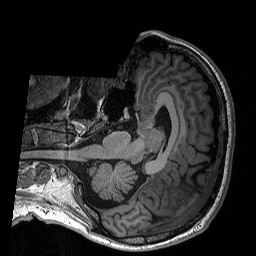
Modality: T1w
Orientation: axial
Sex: male